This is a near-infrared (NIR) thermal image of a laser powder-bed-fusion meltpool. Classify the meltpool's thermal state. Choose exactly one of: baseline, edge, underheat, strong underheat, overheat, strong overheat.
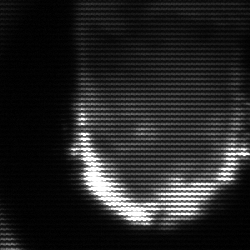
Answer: baseline